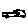
Label: car